Interaction volume radius: 5 \u00c5
Interaction volume height: 15 \u00c5
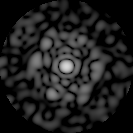
Disorder parameter: 0.8001